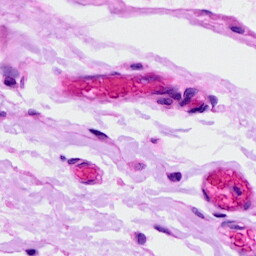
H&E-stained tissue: Ovarian